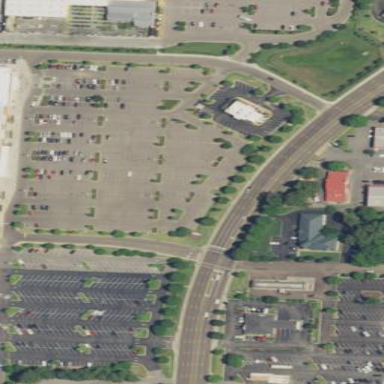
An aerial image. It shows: Retail area.